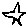
Label: star